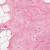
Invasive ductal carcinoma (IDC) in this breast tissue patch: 0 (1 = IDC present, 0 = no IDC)